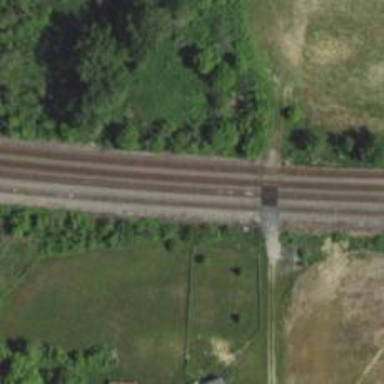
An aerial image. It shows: Railway track.